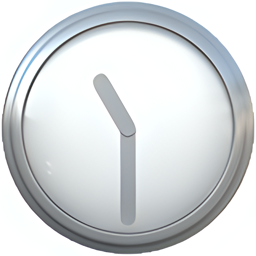
Name: clock face eleven thirty
Emoji: 🕦
Group: Travel & Places
Sub-group: time